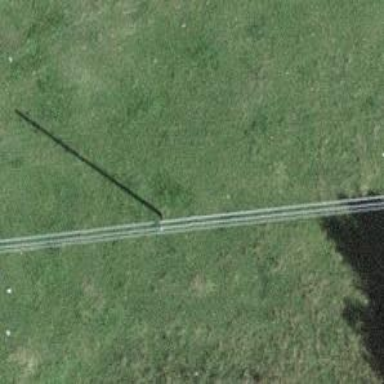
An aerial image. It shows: Utility pole as the man-made structure.